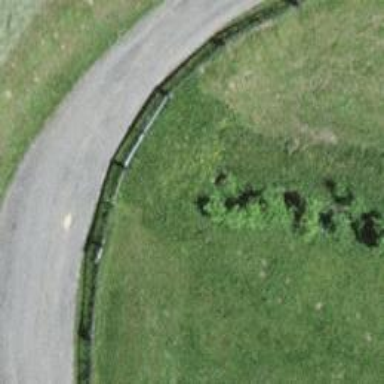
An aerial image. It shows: Culvert tunnel passing through ditch.